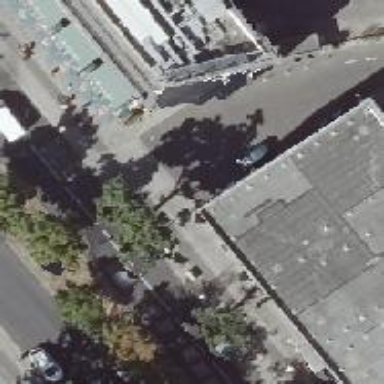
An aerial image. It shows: Car repair shop.